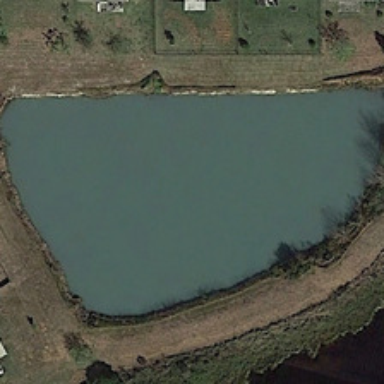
Several buildings are near an almost triangular pond .